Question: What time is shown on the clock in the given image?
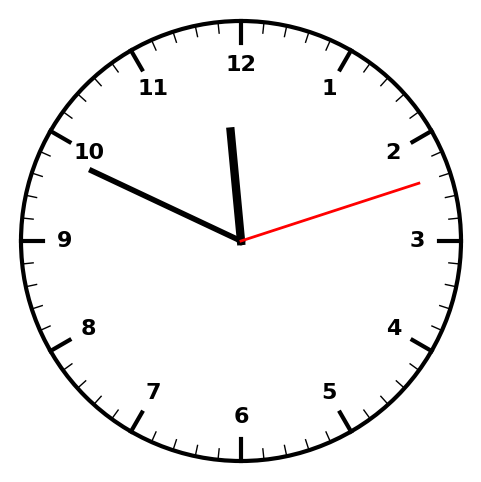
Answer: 11:49:12